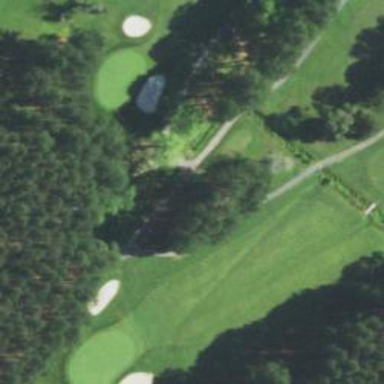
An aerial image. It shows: Path used for both walking and golf.